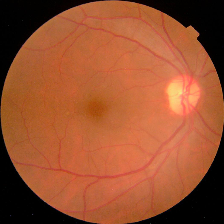
Diabetic retinopathy grade: No DR